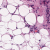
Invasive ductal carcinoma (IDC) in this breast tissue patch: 0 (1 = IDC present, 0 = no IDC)